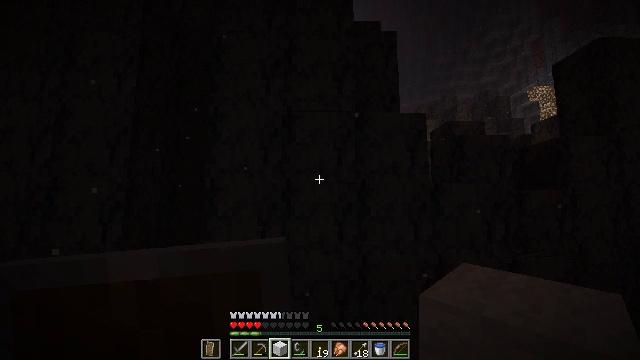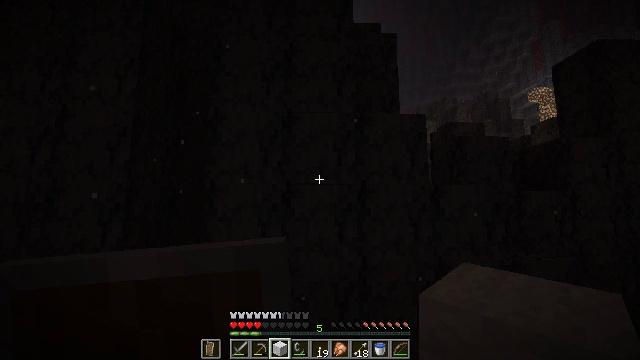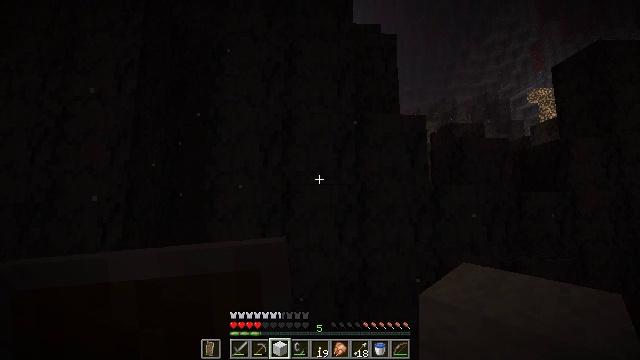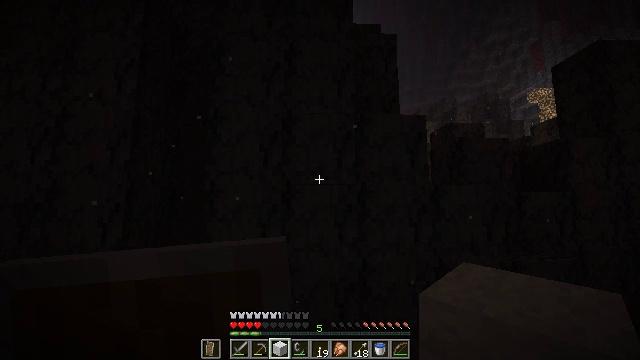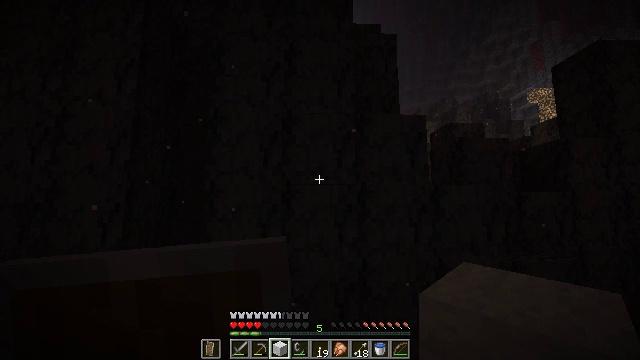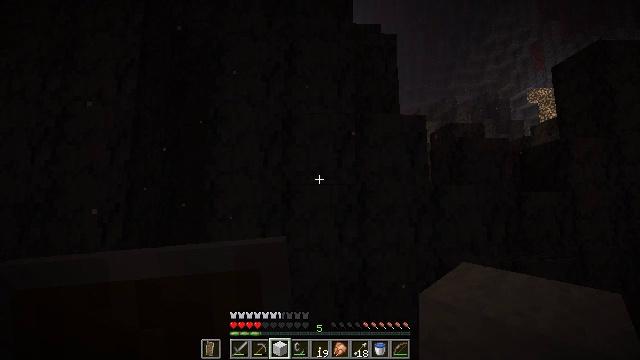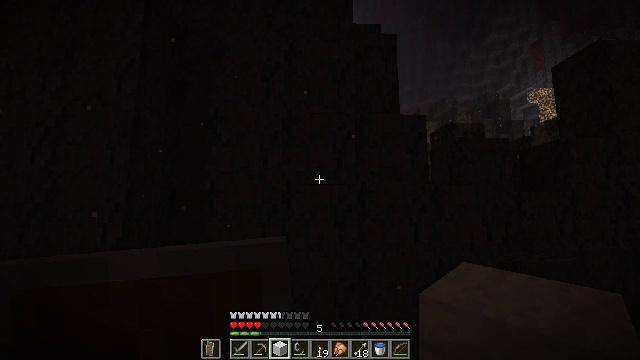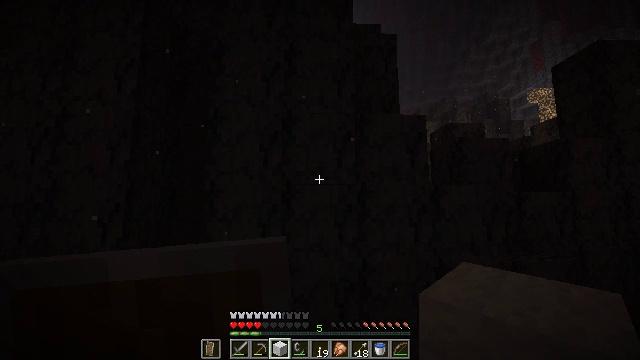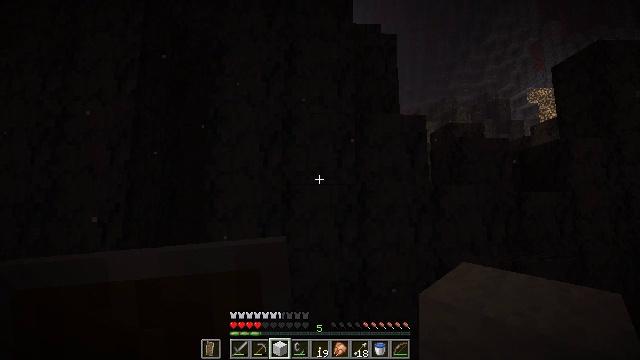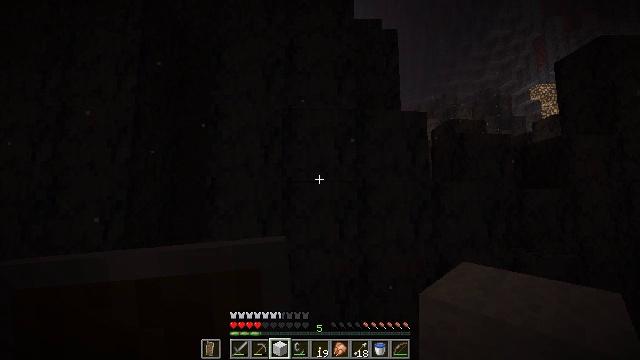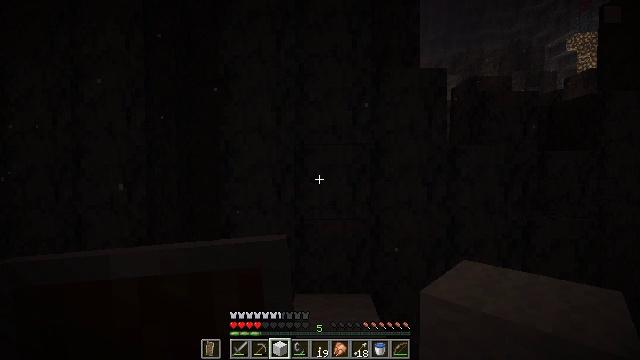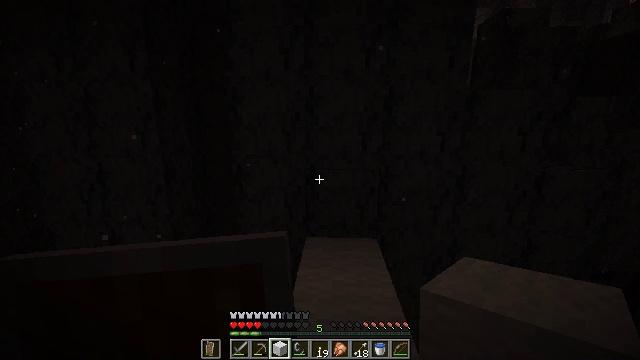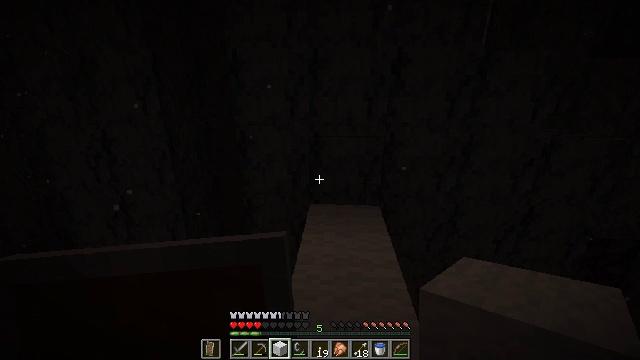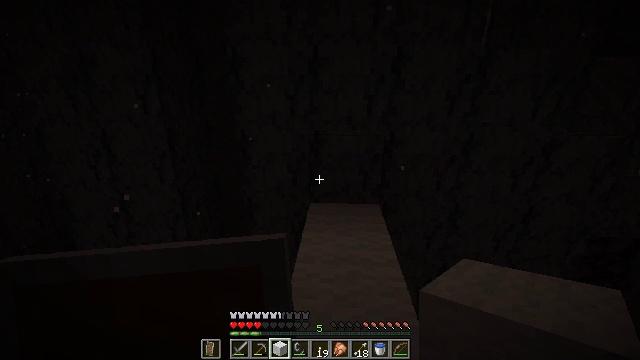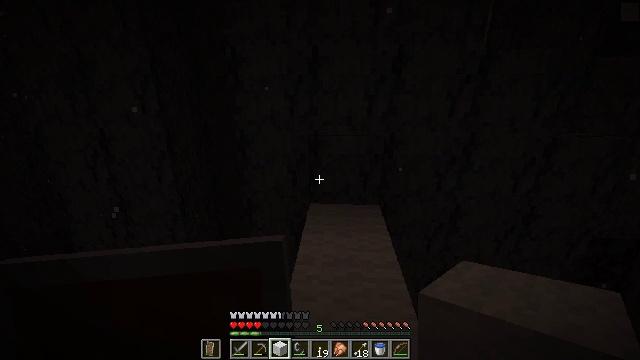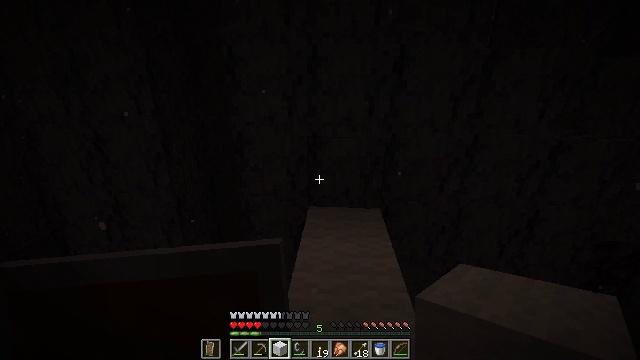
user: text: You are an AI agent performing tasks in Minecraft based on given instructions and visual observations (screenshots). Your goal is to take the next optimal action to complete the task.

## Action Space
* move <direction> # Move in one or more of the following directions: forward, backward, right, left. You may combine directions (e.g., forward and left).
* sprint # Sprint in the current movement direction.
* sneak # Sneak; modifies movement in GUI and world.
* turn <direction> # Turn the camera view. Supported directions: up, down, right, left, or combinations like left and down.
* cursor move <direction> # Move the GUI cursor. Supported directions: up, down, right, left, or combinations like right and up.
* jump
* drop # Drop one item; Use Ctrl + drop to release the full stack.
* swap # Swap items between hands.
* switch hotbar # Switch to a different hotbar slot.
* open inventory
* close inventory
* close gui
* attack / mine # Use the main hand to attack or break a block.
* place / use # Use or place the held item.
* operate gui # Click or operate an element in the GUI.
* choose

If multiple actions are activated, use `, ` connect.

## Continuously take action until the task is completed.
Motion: motion action
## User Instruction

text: Mine the basalt in the Nether.
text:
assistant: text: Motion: no_op
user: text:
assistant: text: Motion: no_op
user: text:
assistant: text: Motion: no_op
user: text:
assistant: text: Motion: no_op
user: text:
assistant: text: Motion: no_op
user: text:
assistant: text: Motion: no_op
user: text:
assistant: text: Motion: no_op
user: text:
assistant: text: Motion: no_op
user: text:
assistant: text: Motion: no_op
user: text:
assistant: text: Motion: turn left and down
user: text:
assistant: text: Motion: turn left and down
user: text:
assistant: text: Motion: turn down
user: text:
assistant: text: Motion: no_op
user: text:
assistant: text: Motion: move forward
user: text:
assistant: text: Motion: move forward
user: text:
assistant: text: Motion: move forward
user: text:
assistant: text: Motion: move forward
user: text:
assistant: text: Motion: move forward
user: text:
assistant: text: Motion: move forward, turn right
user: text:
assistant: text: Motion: turn right
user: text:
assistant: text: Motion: no_op
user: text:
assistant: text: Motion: no_op
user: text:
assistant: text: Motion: no_op
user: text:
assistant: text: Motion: no_op
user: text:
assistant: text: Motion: no_op
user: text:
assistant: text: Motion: move forward
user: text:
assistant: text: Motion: move forward
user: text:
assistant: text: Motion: move forward, turn right
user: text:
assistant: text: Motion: move forward, turn right
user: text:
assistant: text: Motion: move forward